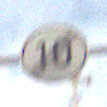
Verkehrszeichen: EndeGeschwindigkeit10
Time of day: MorningAfternoon
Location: Outdoor (Urban)
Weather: PartlyCloudy
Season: NotSpecified
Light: Natural